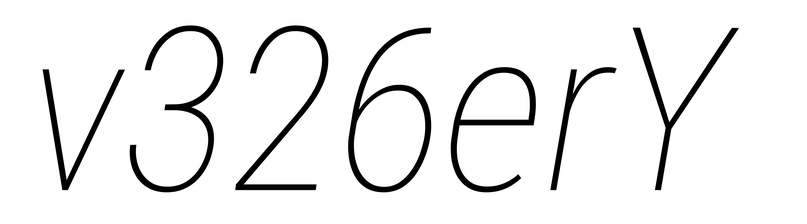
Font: Roboto-Italic_Condensed_Thin_Italic